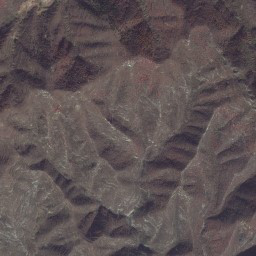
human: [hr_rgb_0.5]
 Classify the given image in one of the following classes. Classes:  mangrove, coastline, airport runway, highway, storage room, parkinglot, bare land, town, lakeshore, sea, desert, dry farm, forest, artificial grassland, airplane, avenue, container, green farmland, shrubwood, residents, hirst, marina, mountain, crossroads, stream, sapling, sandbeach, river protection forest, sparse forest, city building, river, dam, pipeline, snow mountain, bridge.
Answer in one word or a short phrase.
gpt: mountain